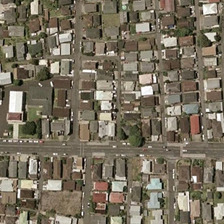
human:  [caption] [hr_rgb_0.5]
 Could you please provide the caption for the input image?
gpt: many buildings and some green trees are in a dense residential area .

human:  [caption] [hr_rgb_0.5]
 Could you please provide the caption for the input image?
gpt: many buildings and some green trees are in a dense residential area .

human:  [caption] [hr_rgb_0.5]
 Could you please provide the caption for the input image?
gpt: many buildings and some green trees are in a dense residential area .

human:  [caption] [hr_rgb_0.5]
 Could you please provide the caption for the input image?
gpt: many buildings and some green trees are in a dense residential area .

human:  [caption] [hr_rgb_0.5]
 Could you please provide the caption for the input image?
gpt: many buildings and some green trees are in a dense residential area .